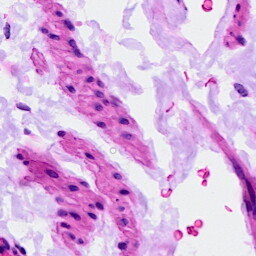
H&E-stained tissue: Ovarian